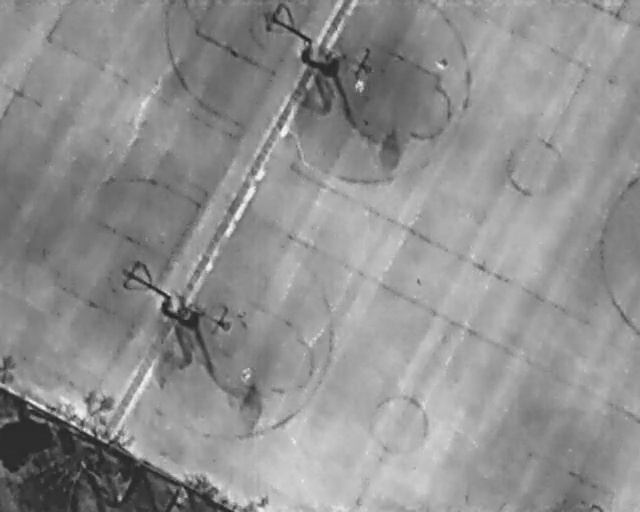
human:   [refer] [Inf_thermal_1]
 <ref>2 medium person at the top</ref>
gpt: <box>[[54, 16, 57, 17, 2], [68, 10, 70, 13, 2]]</box>